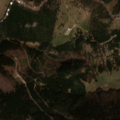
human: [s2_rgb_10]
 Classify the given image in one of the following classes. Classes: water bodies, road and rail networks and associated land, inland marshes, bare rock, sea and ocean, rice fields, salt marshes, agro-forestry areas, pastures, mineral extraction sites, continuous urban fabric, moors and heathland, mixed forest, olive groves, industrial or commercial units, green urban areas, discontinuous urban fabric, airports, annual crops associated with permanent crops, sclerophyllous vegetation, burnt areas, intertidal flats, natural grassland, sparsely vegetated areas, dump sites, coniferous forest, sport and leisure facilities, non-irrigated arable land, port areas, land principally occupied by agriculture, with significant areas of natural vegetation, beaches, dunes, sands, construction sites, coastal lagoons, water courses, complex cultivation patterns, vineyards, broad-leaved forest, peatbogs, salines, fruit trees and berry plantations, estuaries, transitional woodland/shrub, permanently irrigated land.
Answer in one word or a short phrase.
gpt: coniferous forest, mixed forest, transitional woodland/shrub